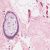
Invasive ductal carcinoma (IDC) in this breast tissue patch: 0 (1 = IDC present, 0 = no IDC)